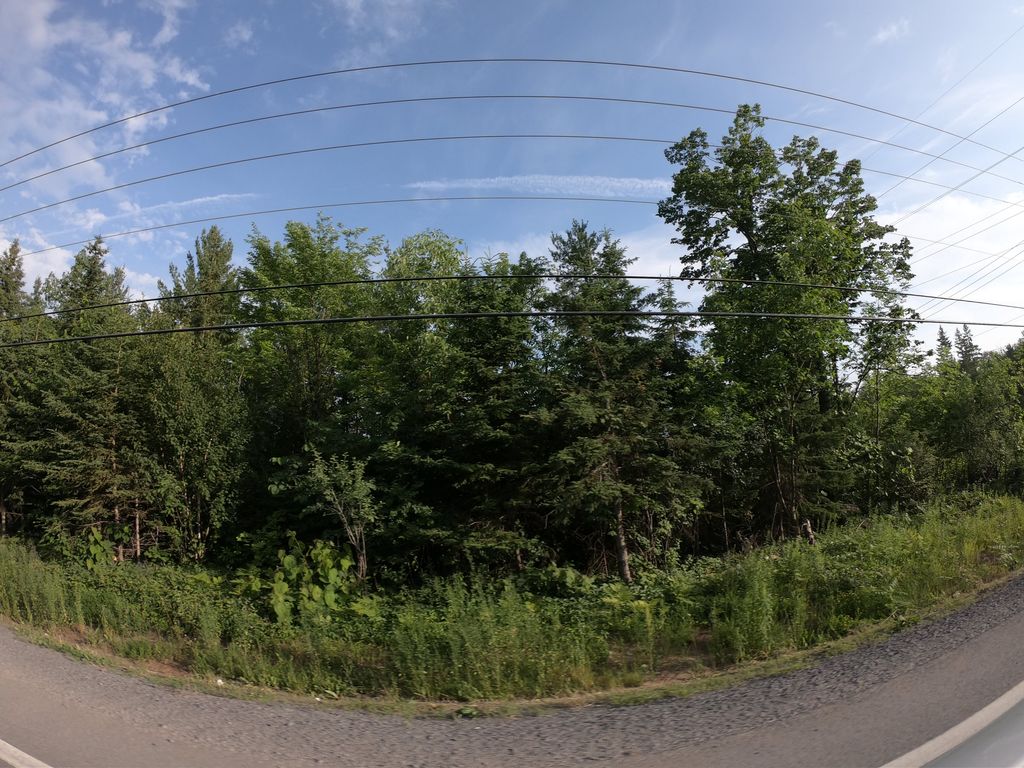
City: ottawa-gatineau